Interaction volume radius: 5 \u00c5
Interaction volume height: 30 \u00c5
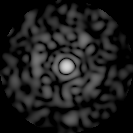
Disorder parameter: 0.8285